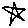
Label: star